Field crop: maize
Growth stage: 2
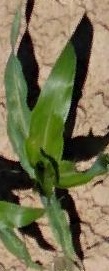
Species: maize